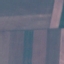
Label: AnnualCrop